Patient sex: M
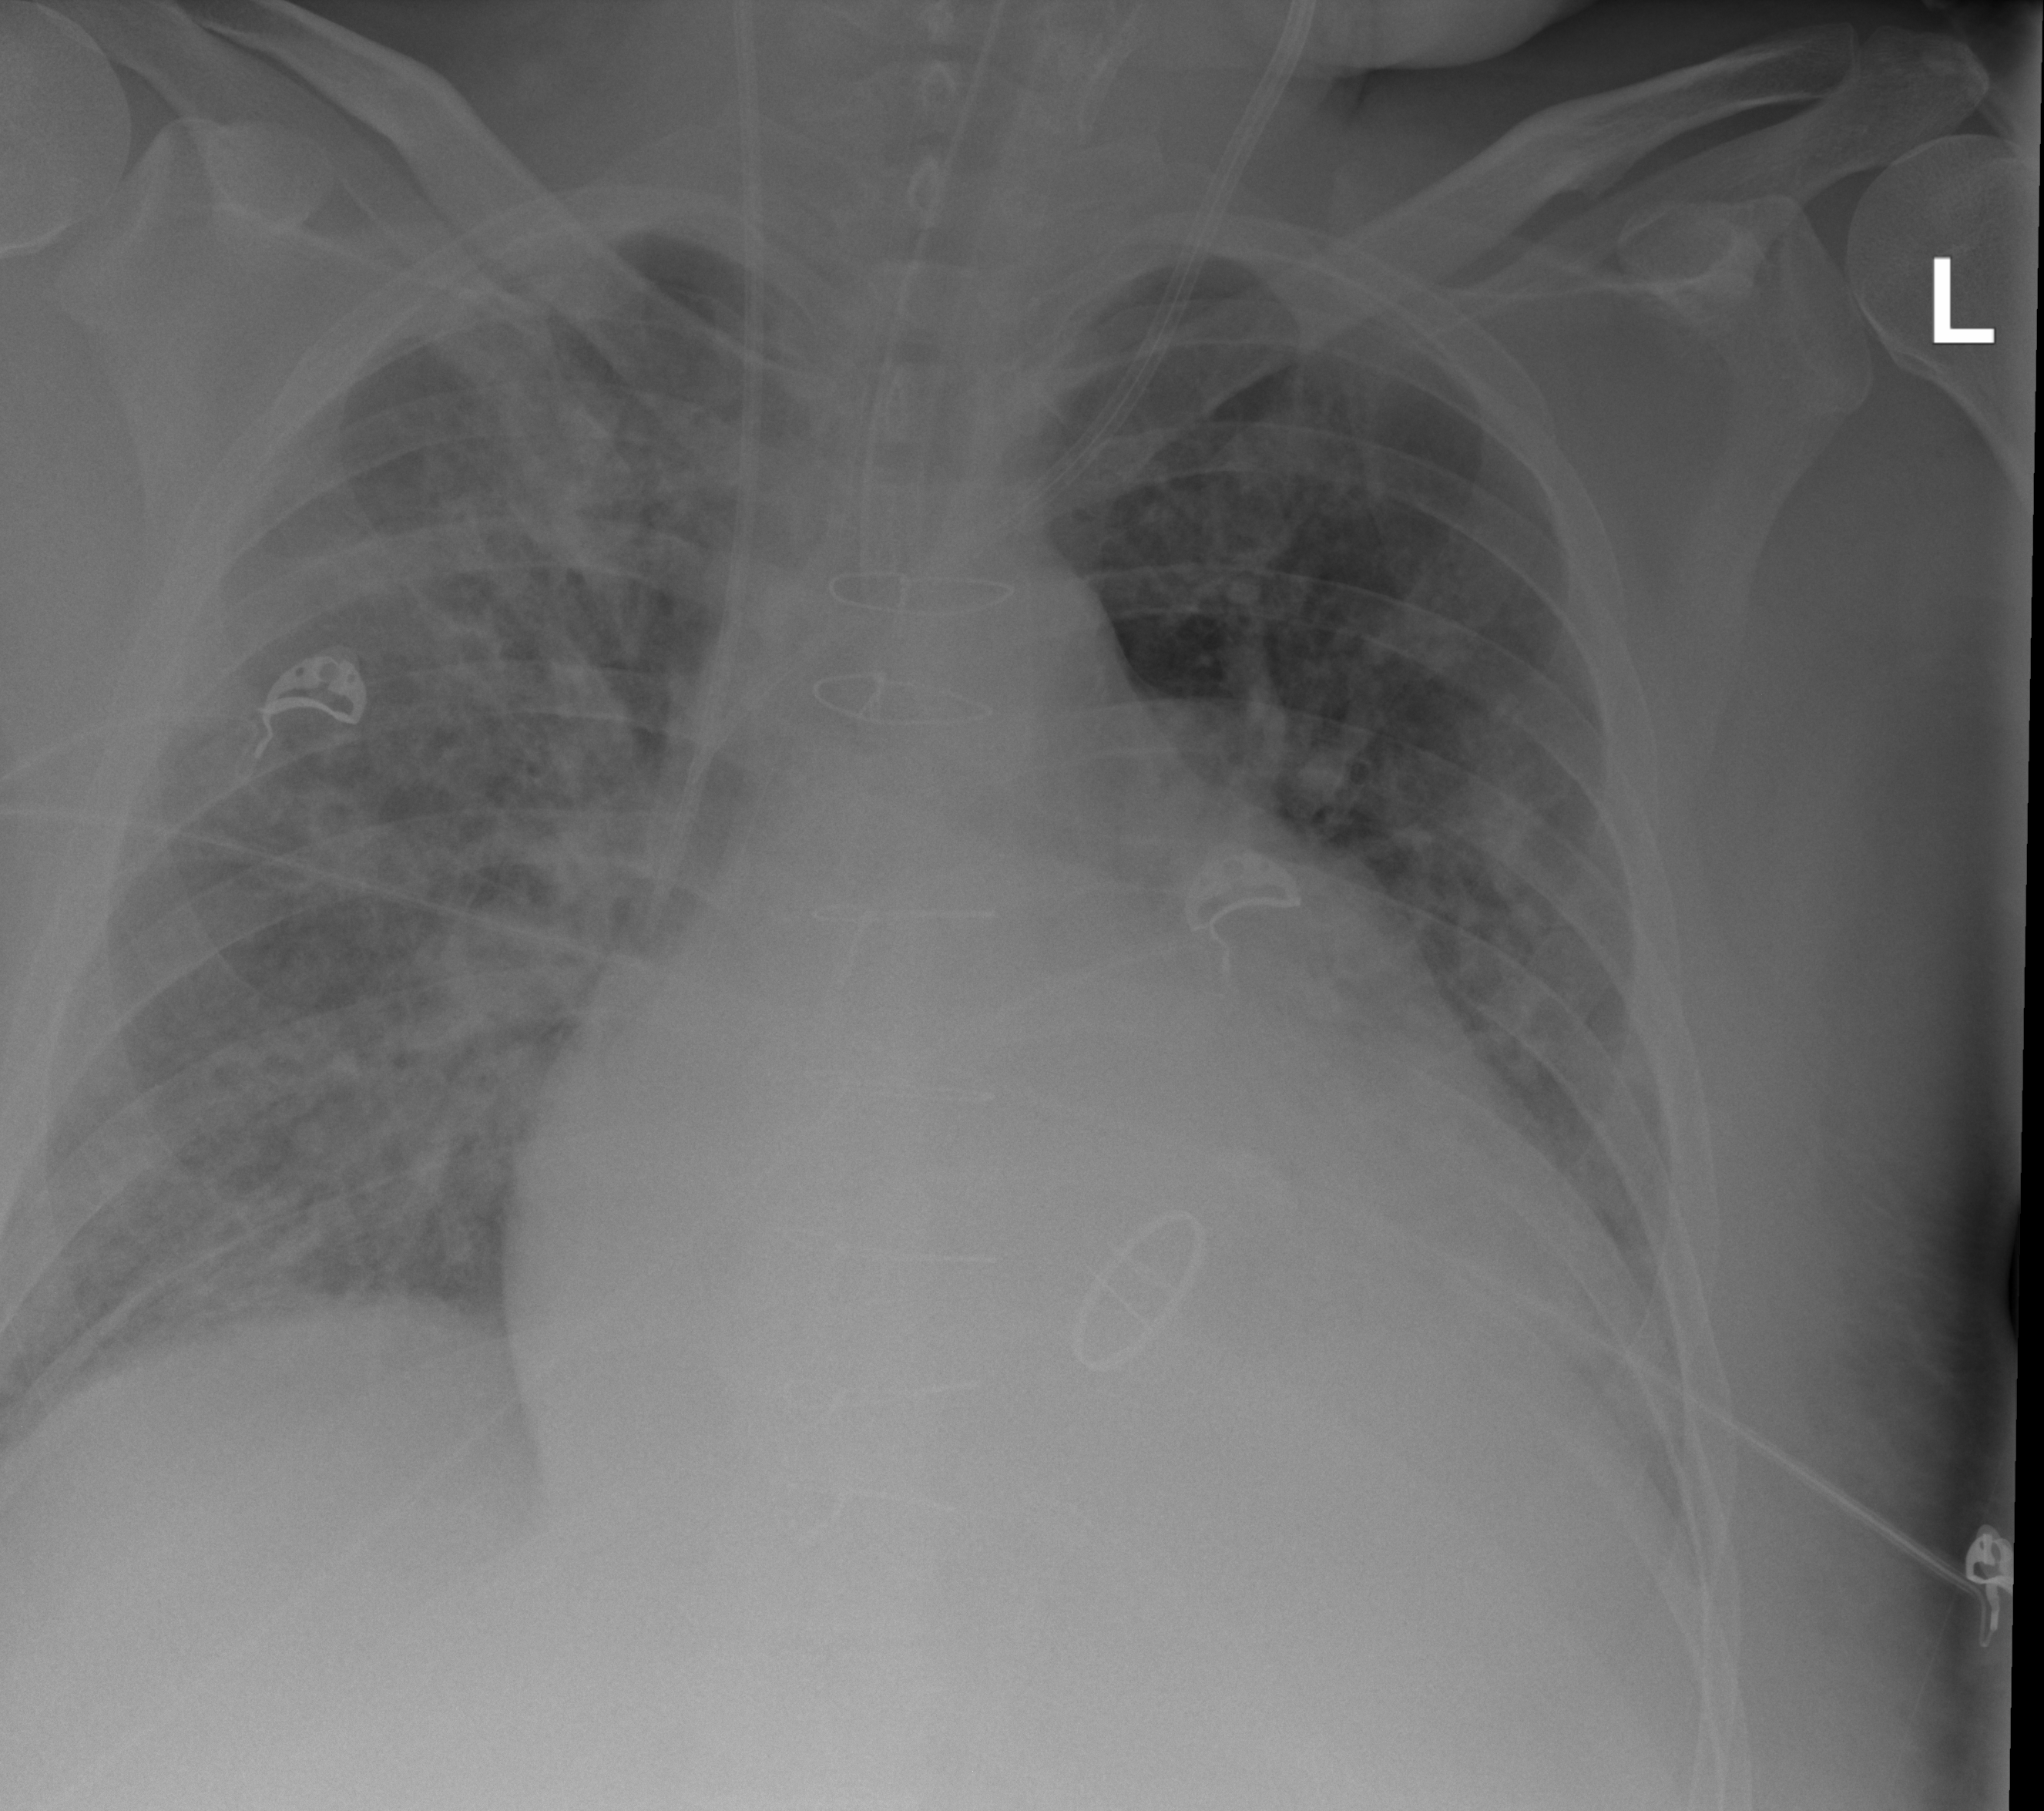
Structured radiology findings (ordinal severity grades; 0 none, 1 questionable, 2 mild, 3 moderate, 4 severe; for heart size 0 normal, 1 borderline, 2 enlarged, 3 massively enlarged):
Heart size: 2
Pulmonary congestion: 2
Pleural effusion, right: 0
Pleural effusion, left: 0
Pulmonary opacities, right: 2
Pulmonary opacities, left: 2
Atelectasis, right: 2
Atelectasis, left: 0